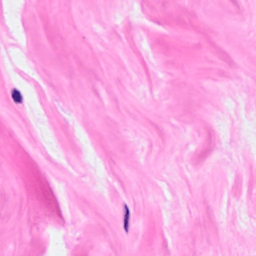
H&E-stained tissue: Breast